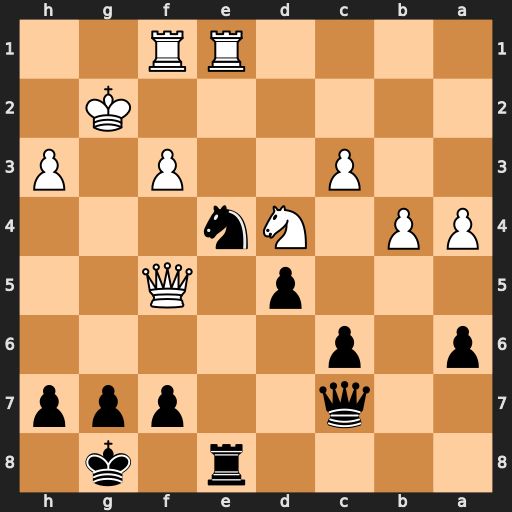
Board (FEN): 4r1k1/2q2ppp/p1p5/3p1Q2/PP1Nn3/2P2P1P/6K1/4RR2
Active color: b
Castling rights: -
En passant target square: -
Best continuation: Qg3+ Kh1 Nf2+ Rxf2 Rxe1+ Rf1 Rxf1#